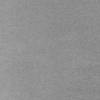
Label: dusty